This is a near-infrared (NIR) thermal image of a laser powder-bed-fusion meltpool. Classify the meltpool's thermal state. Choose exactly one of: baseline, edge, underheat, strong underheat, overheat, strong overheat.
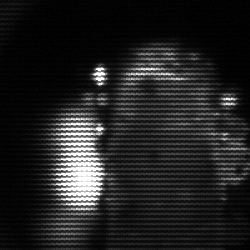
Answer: strong underheat